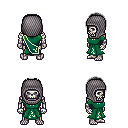
a pixel art fantasy rpg character, male body template, skeleton, sash dress, white pants, gray parted hairstyle, chain hood, four views (front, back, left, right), 2x2 character sprite sheet, small pixel art, hard edges, no anti-aliasing